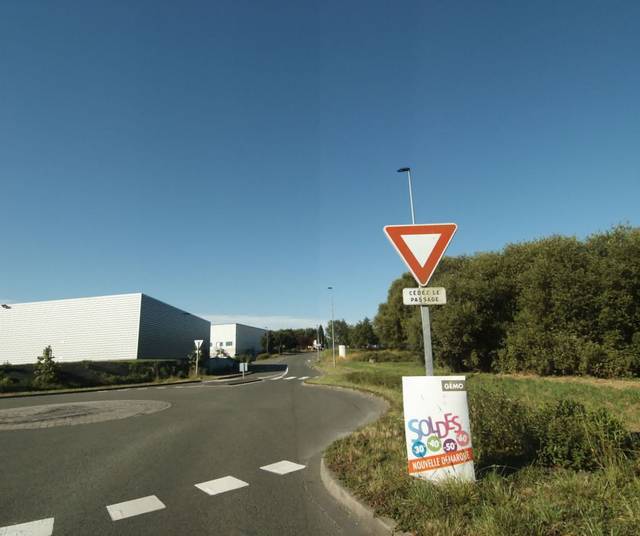
Region: France
Coordinates: 48.055, -0.7388